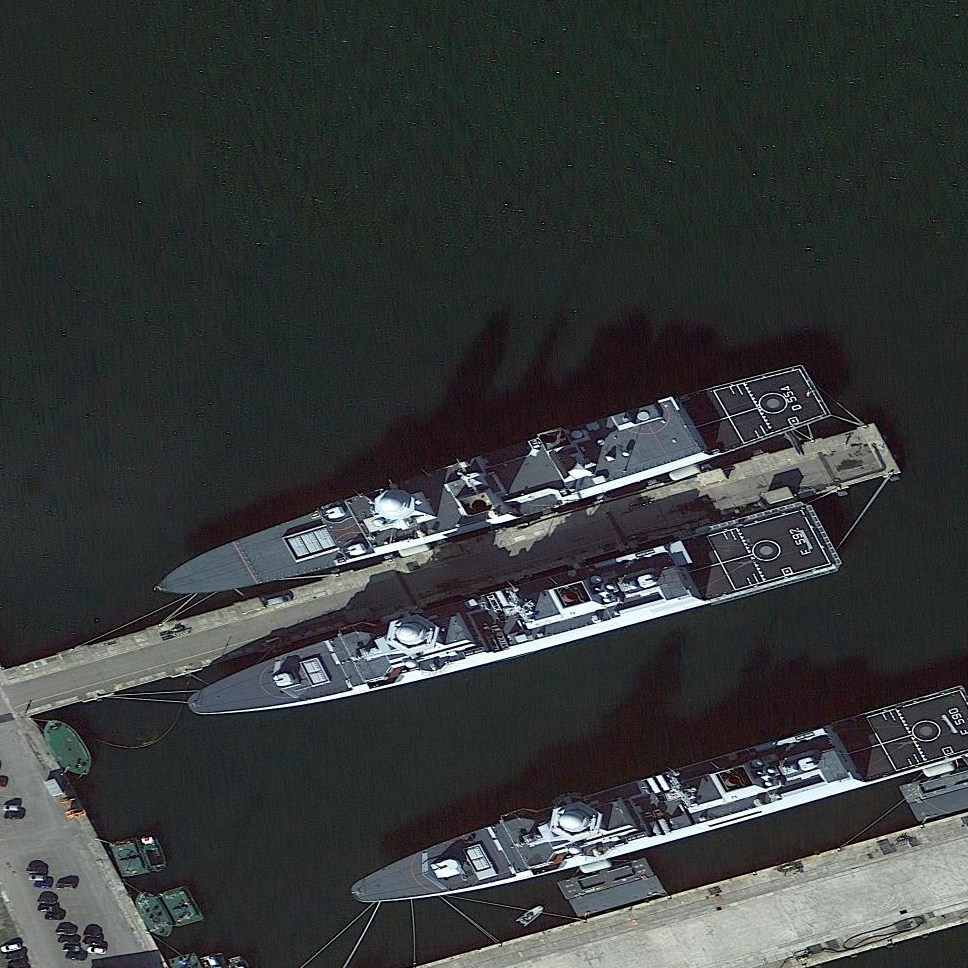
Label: destroyer